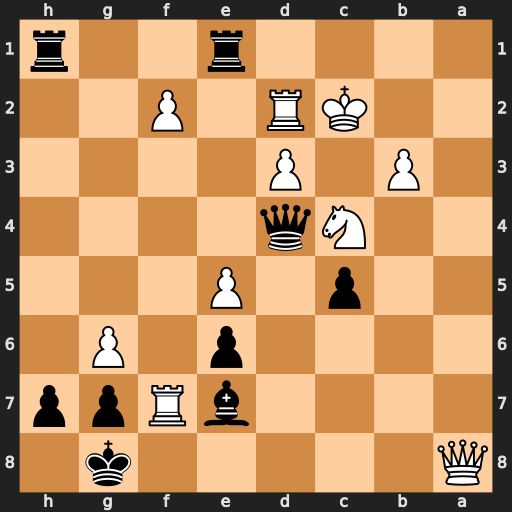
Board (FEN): Q5k1/4bRpp/4p1P1/2p1P3/2Nq4/1P1P4/2KR1P2/4r2r
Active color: b
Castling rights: -
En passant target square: -
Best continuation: Bd8 Rf8+ Kxf8 Qf3+ Bf6